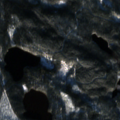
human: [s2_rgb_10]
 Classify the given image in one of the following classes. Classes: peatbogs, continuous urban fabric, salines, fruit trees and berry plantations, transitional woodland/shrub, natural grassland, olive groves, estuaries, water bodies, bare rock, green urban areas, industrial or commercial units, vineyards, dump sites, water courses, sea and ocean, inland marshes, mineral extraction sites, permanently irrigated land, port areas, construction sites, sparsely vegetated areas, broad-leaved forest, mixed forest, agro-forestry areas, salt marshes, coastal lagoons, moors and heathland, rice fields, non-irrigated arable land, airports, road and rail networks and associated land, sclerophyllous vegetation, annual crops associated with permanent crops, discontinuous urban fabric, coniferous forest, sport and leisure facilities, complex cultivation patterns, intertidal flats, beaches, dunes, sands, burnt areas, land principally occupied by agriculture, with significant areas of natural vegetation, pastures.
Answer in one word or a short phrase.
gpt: coniferous forest, transitional woodland/shrub, water bodies